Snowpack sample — Buffalo Mountain, Silverthorne, Colorado, USA (2/22/26, 2:02 PM MST)
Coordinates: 39.622, -106.113
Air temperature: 33 °F
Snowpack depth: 63 cm
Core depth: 50 cm
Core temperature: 28.4 °F
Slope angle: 11°, slope face: 116°
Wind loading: low
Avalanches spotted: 0
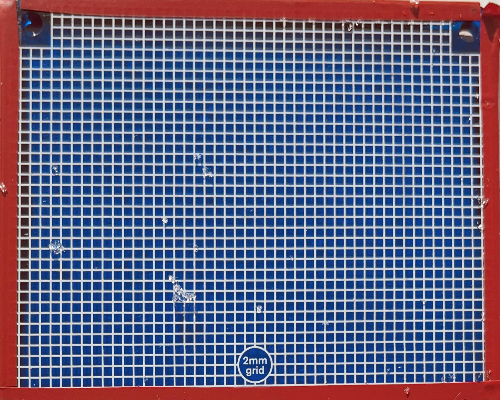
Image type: profile
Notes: In a firebreak similar to site 1, minimal wind loading with no spotted avalanches (not many faces in view though)